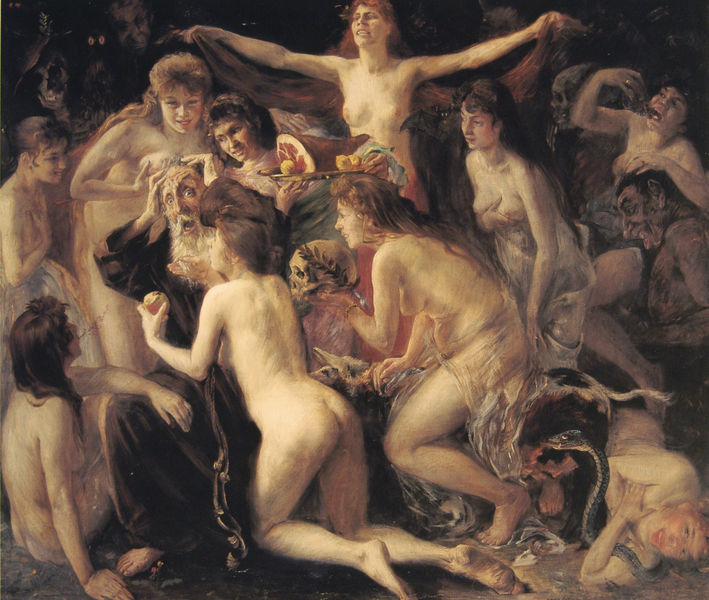
Titel: Versuchung des heiligen Antonius
Künstler: Lovis Corinth
Standort: München
Institution: Neue Pinakothek
Schlagwörter: akt, dunkel, flügel, gemälde, haut, körper, mann, nackt, rubens, schatten, umhang, akte, frauen, gelb, impressionismus, mädchen, sitzen, braun, brust, busen, damen, femmes, frau, frisur, frisuren, grau, haar, hell, kleid, kleider, licht, mund, rücken, schwarz, vordergrund, weiss, gürtel, obst, rot, schleier, tuch, fest, symbolismus, tanz, versammlung, alt, bart, gelage, trinken, arme, augen, barock, bibel, entsetzen, falten, gesicht, inkarnat, schädel, tablett, tod, tot, vollbart, öl, gewand, haare, kutte, realismus, schnur, stoff, tücher, klassizismus, höhle, lippen, rokoko, rosa, tugend, früchte, trauben, beine, apfel, lächeln, brüste, hintern, alter mann, violett, taillen, essen, jugendstil, weib, weiber, barbe, homme, kordel, klinger, allein, brustwarze, brustwarzen, erotik, schenkel, fleisch, schinken, vanitas, lachen, leiber, adam, eva, nacktheit, memento mori, corinth, lovis, lovis corinth, alter, greis, fuss, glaube, schönheit, sex, noir, streit, furcht, schlange, dämon, kranz, lorbeer, lorbeerkranz, orgie, femme fatale, verzweiflung, pope, verführung, totenkopf, weintrauben, sterben, anbieten, schreien, teufel, bacchus, satyr, versuchung, fressen, gier, lust, nymphe, wollust, musen, vision, durchsichtig, priester, assis, blanche, dunel, mönch, heiliger, märtyrer, femme, heilig, sünde, totenschädel, mort, zeige, schrei, ziege, cheveux, sein, ungeheuer, couronne, fou, robe, verrückt, amour, verzückung, wahnsinn, fratzen, hexe, hexen, hexentanz, monster, lüstern, groteske, vieillard, plateau, schreck, chevelure, hieronymus, nue, bedrängen, fruit, vieux, geand, tableau, pomme, péché, tentation, augustinus, monstre, groupe, ruhm, croix, enfer, cri, saint, hexensabbat, laster, vanité, danse, diable, mänaden, nus, serpent, nudité, antonius, barbu, poil, fruits, fesses, séduction, belagern, lorberkranz, pommes, regard, érotisme, sexe, seins, peur, moine, orgiastisch, peches, apparition, exstase, nues, alpdrücken, anfechtung, bestürmen, démons, fidus, magierinnen, märtyer, orgisatisch, plaisir, refus, todesserinnen, totsünde, totsünden, völlerei, squelette, cordon, luxure, öhle, nu, bruder konrad, peaux, crane, mönchversuchung, antoine, tenations, tentations, effroi, crêne, laurier, os, blanches, jambon, lauriers, soutane, chapelet, bure, weiß ro, banquet, nourriture, désir, viande, joie, épouvante, pêchers, ermite, écarquillés, myhtologie, fatalité, kmenschen